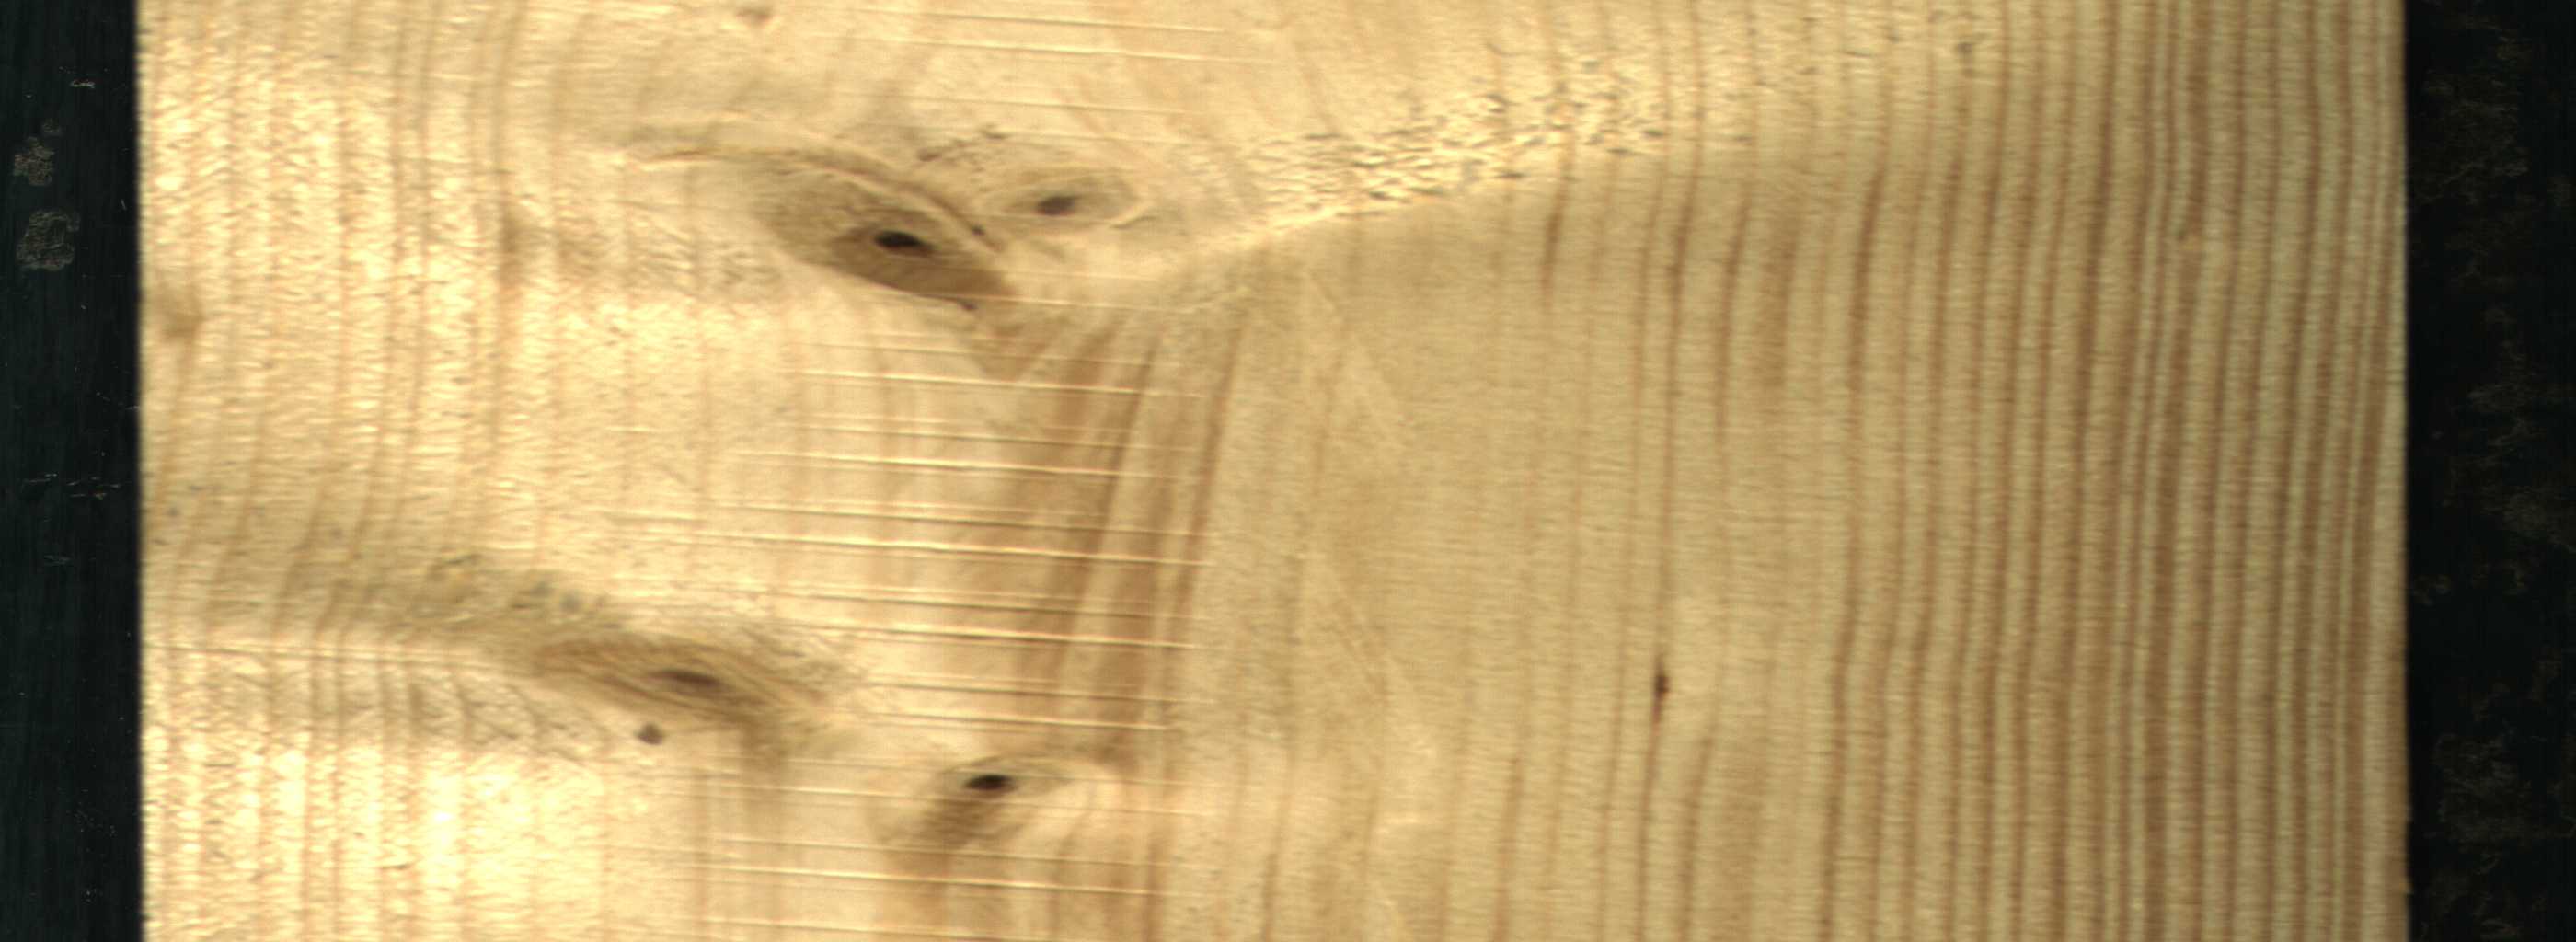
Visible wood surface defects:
Dead_Knot
Live_Knot
Live_Knot
Live_Knot